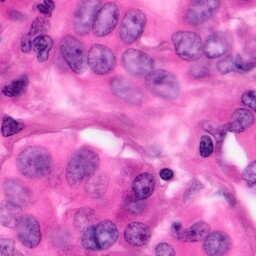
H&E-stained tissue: Pancreatic